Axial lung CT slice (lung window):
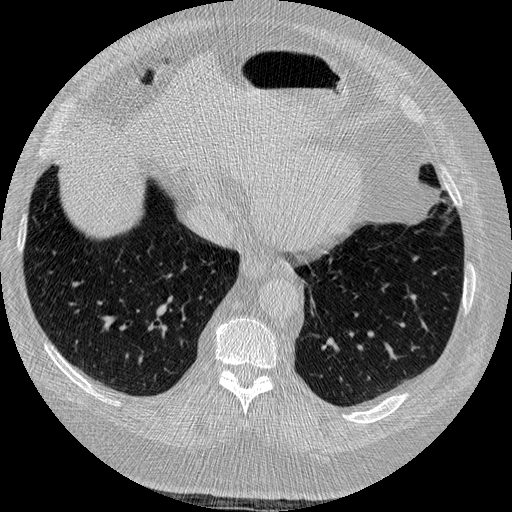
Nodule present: no